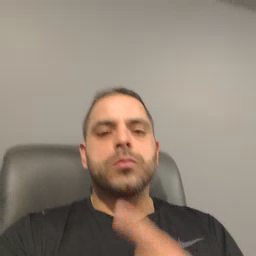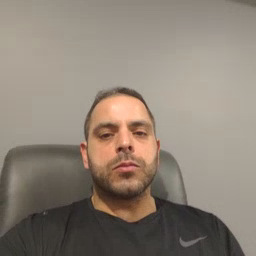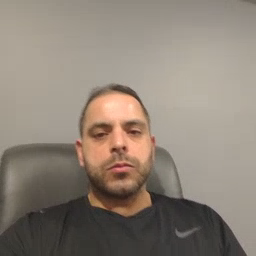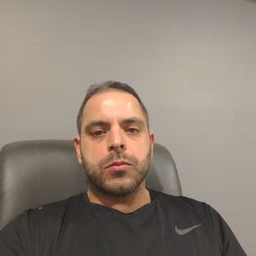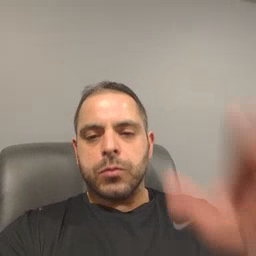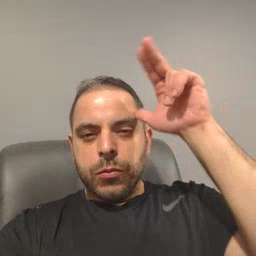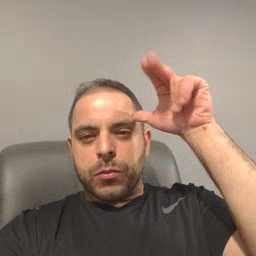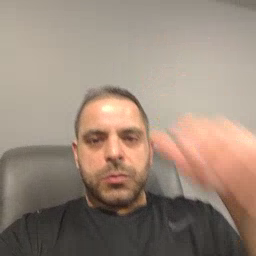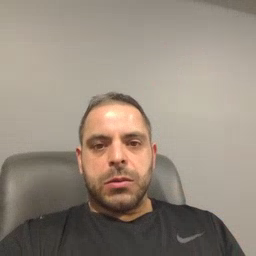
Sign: horse